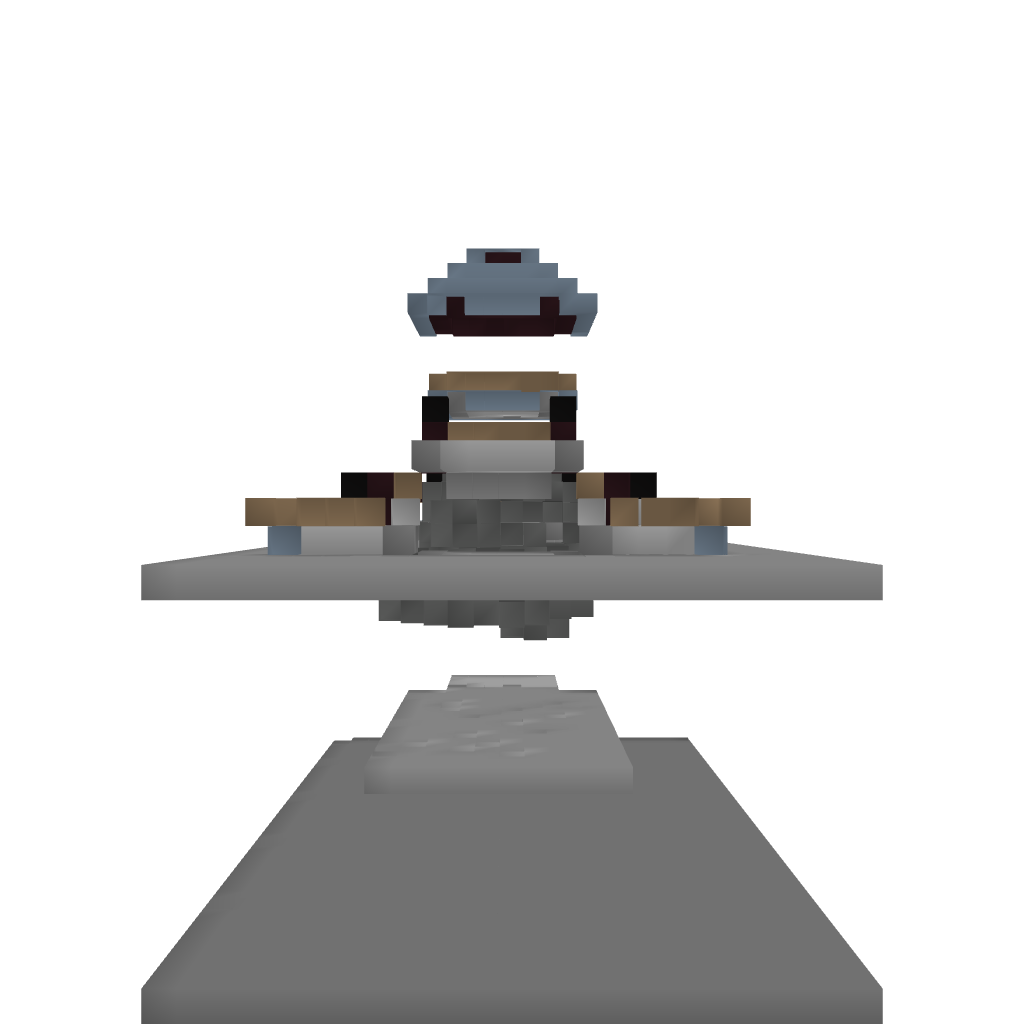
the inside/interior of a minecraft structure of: Raptor cage